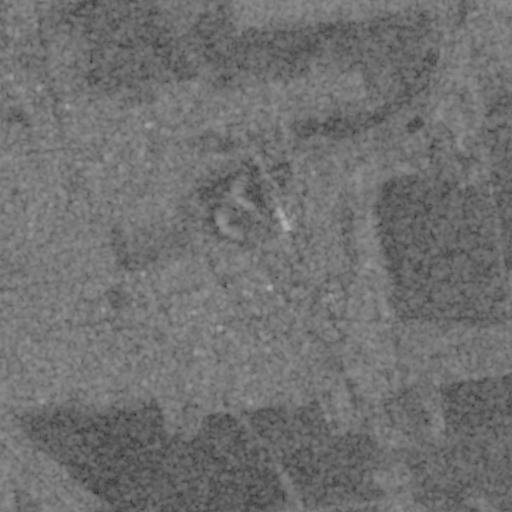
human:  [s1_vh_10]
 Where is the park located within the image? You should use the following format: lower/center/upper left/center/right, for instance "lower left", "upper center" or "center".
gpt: The park is located in the center left of the image.
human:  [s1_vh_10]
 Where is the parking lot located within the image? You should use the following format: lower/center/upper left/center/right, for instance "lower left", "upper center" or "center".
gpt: The parking lot is located in the center of the image.
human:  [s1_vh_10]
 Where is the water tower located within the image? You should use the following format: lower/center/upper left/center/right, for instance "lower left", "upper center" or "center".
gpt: The water tower is located in the lower center of the image.
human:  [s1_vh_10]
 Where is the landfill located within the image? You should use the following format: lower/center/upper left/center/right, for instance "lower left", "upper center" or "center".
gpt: There is no landfill in the image.

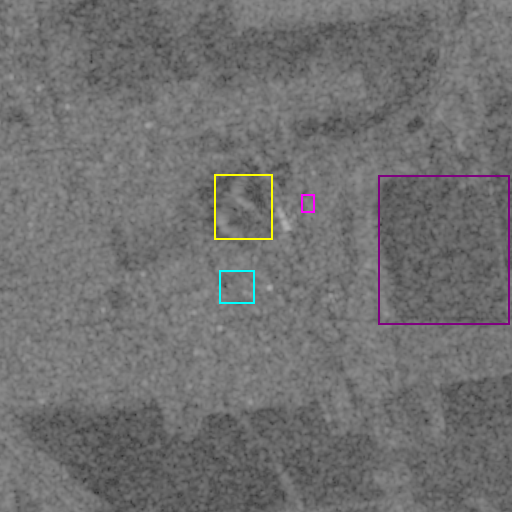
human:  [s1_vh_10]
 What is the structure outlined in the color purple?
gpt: The structure outlined in purple is a crop field.
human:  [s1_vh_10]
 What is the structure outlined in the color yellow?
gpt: The structure outlined in yellow is a landfill.
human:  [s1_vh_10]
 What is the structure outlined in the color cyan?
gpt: The structure outlined in cyan is a park.
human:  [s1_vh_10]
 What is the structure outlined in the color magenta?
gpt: The structure outlined in magenta is a power substation.
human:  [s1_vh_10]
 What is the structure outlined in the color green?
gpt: There is no green outline.